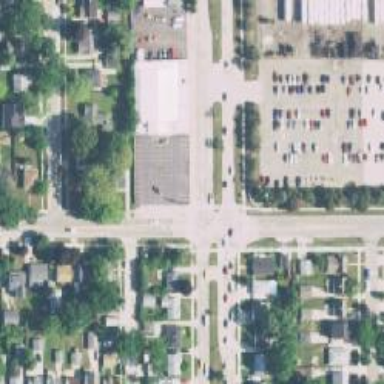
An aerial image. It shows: Crossing road.